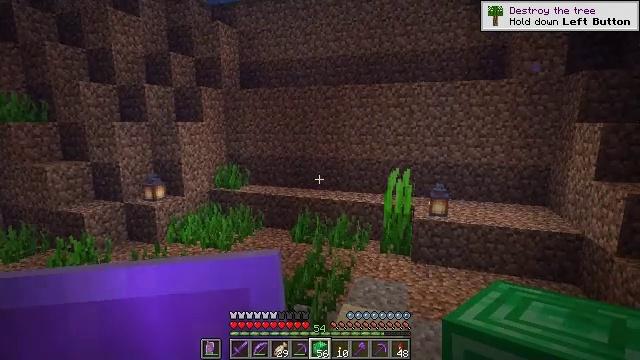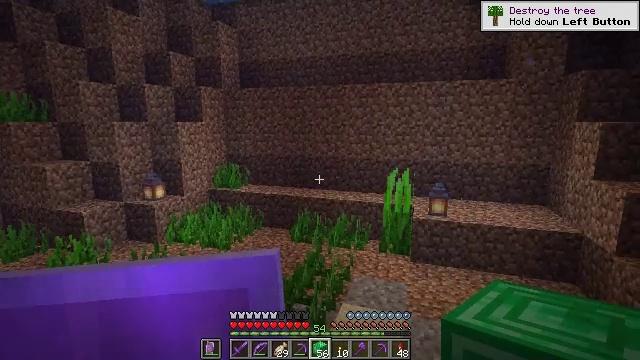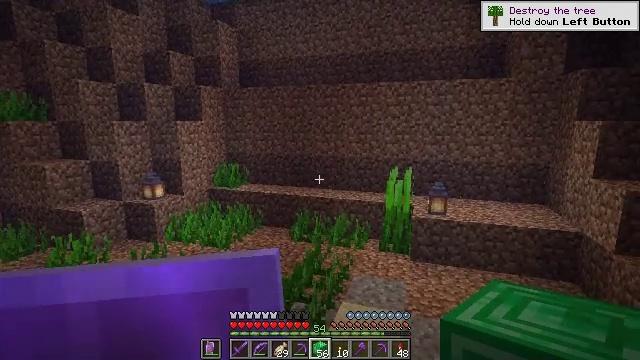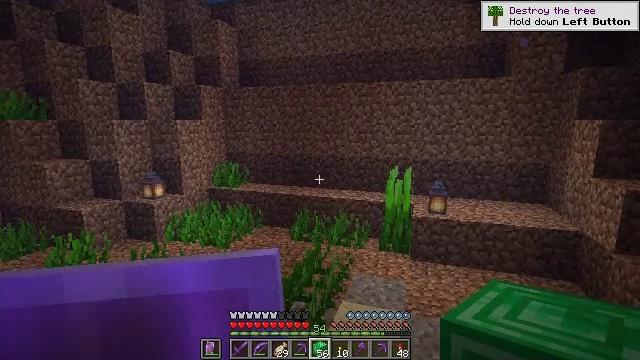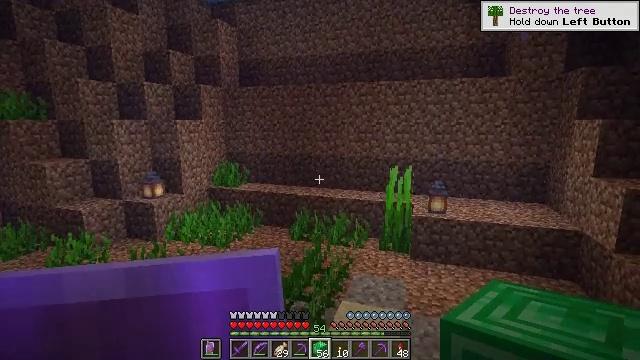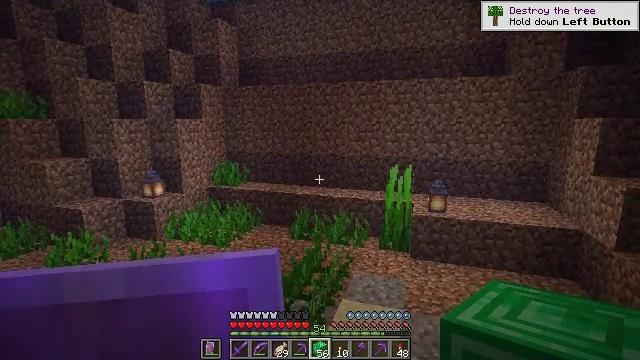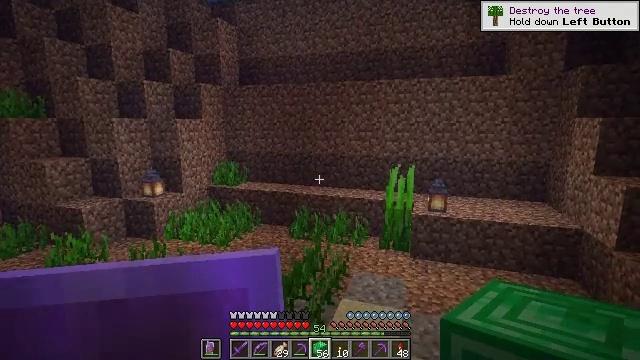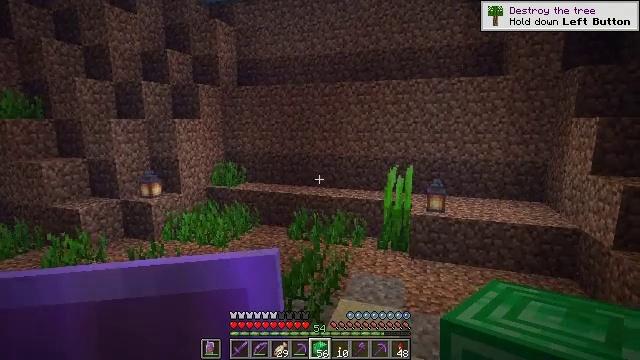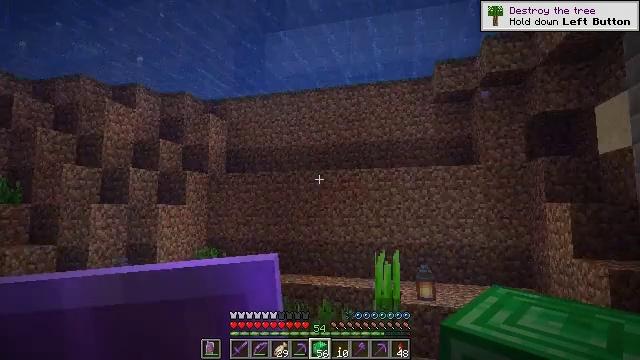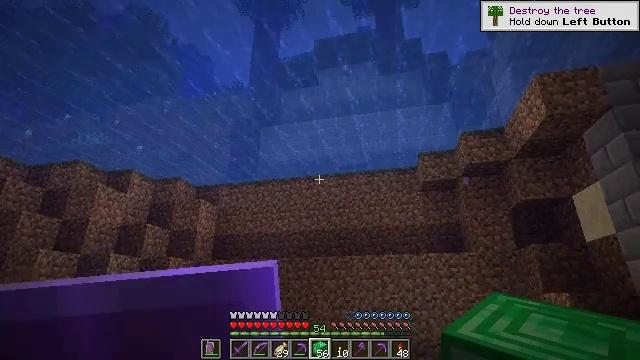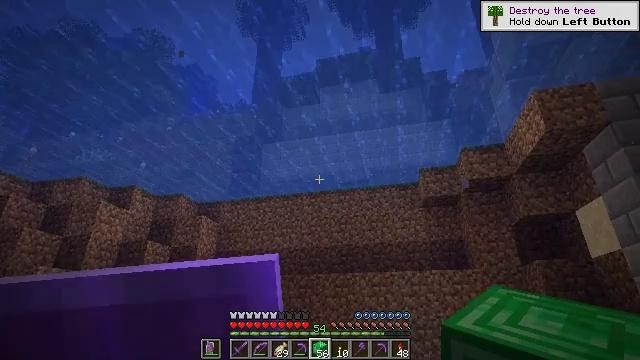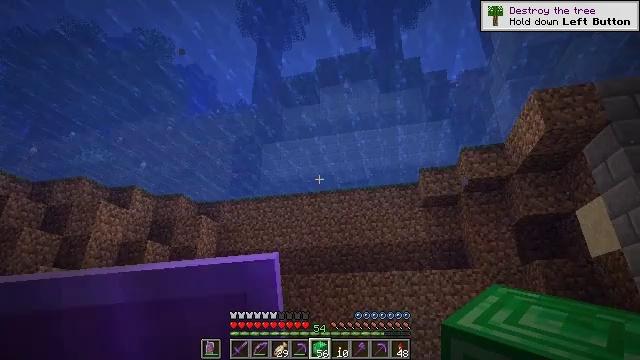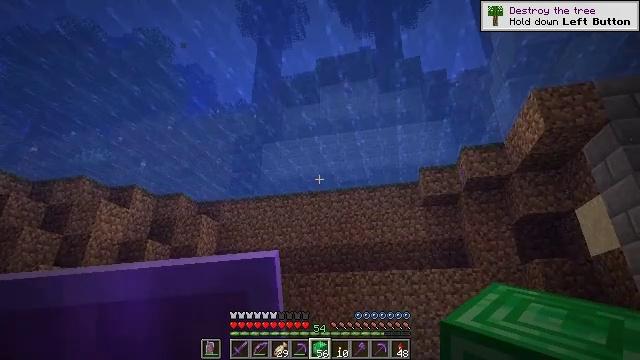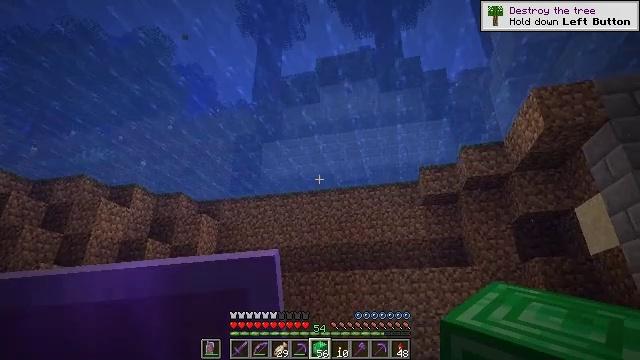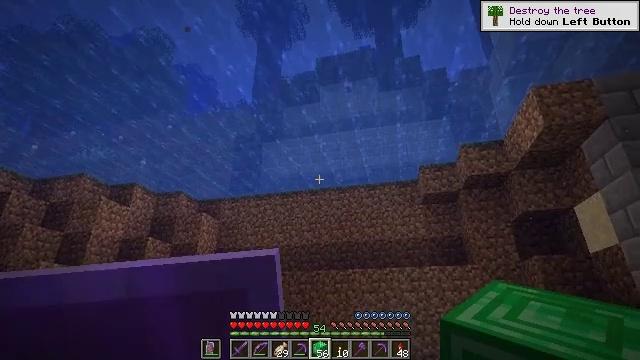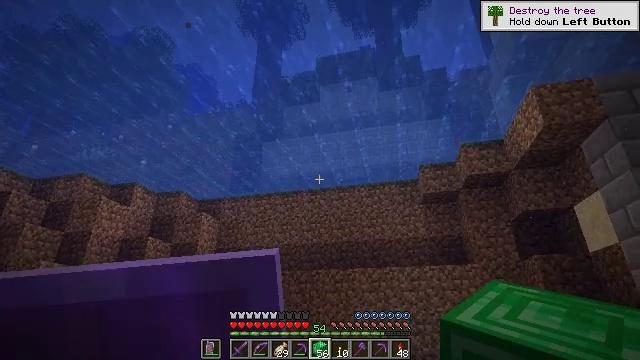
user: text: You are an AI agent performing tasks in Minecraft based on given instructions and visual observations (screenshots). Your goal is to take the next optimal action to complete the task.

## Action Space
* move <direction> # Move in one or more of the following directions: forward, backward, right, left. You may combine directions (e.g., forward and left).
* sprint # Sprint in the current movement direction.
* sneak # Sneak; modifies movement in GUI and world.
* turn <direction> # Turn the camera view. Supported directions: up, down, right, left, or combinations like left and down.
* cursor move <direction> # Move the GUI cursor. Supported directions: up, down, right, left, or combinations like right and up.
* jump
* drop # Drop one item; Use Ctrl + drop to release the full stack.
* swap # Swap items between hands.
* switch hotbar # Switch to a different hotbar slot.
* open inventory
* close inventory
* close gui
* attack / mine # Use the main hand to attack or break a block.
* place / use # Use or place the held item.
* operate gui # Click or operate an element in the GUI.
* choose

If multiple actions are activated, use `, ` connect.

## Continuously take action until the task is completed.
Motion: motion action
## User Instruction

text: Use a pickaxe to mine the emerald block.
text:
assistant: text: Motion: no_op
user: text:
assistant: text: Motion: no_op
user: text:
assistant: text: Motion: no_op
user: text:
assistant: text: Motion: no_op
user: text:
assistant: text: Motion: no_op
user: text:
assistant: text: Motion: no_op
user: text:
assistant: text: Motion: no_op
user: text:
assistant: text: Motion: turn right and up
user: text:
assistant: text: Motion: turn right and up
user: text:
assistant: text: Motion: turn up
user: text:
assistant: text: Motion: no_op
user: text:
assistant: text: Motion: no_op
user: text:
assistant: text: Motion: no_op
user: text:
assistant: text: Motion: no_op
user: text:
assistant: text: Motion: no_op
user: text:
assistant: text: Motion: no_op
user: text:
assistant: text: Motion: no_op
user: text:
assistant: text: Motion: no_op
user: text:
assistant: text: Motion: no_op
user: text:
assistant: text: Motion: no_op
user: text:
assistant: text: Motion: no_op
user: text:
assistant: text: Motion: no_op
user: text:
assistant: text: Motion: no_op
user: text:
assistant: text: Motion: no_op
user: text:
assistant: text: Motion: no_op
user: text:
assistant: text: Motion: no_op
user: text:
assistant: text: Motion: no_op
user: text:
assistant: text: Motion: no_op
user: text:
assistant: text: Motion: no_op
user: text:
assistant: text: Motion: no_op